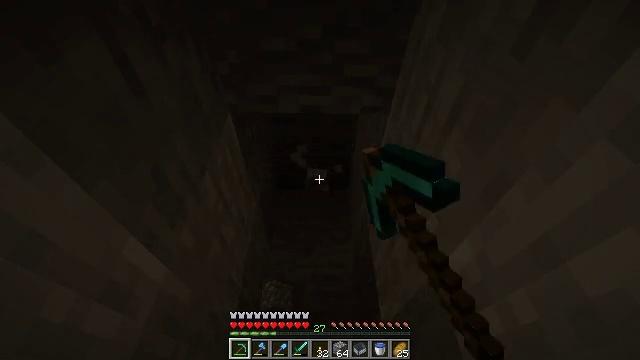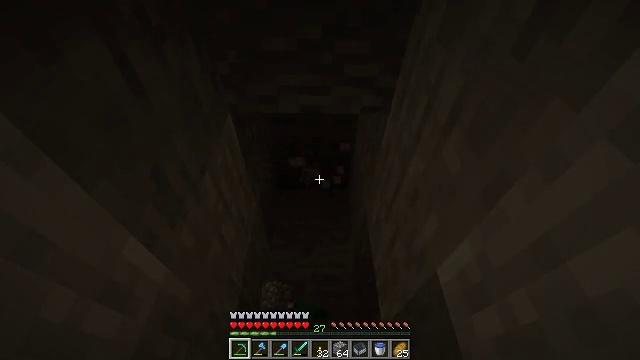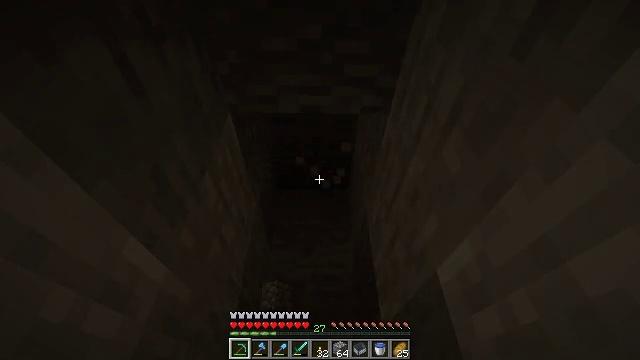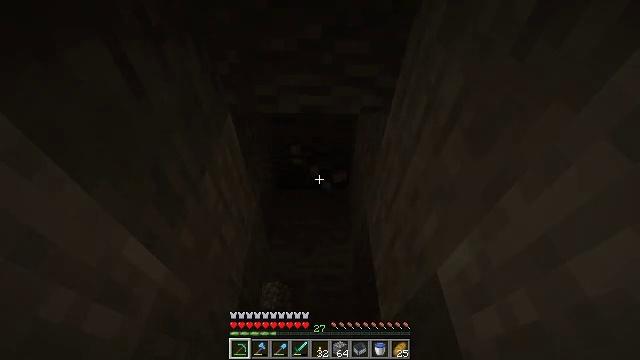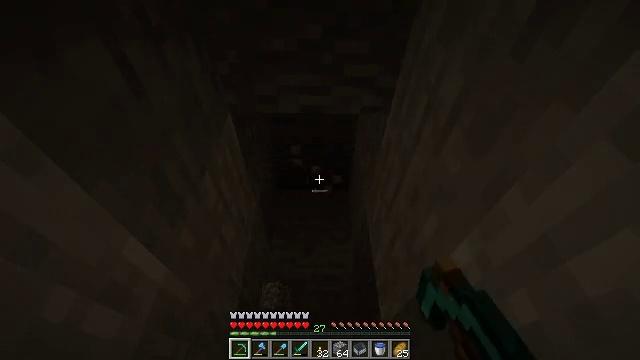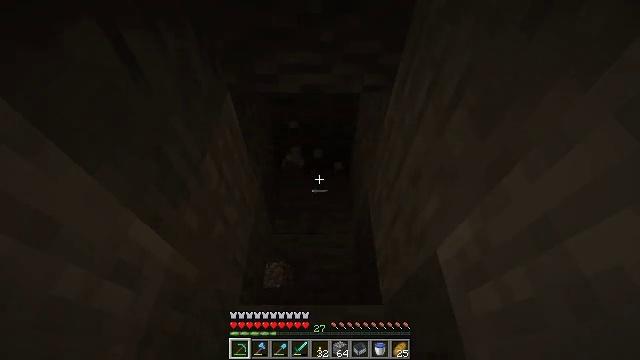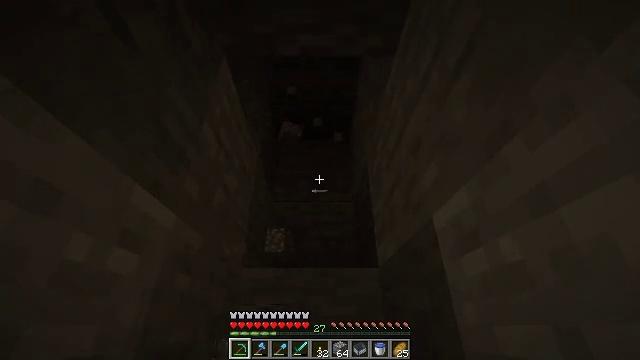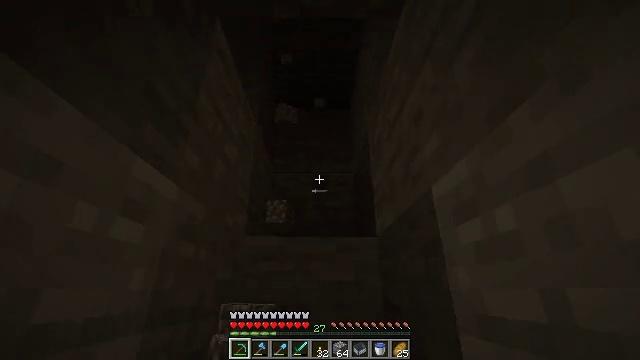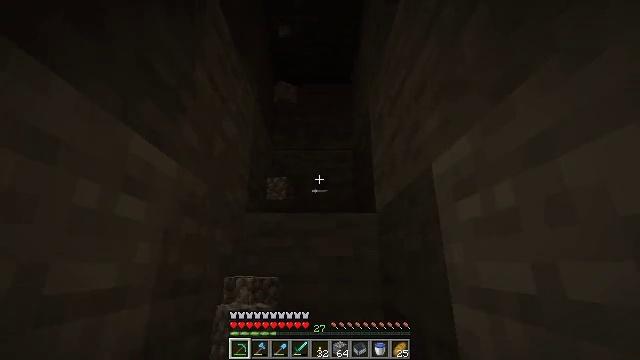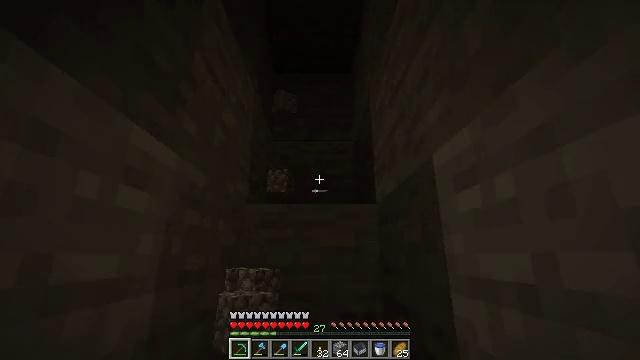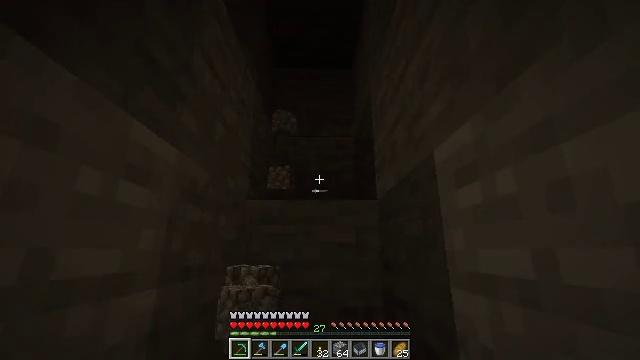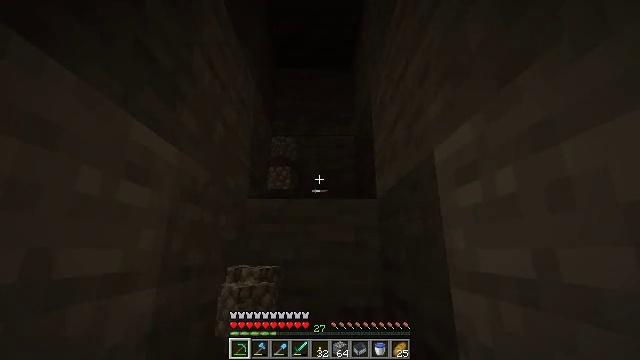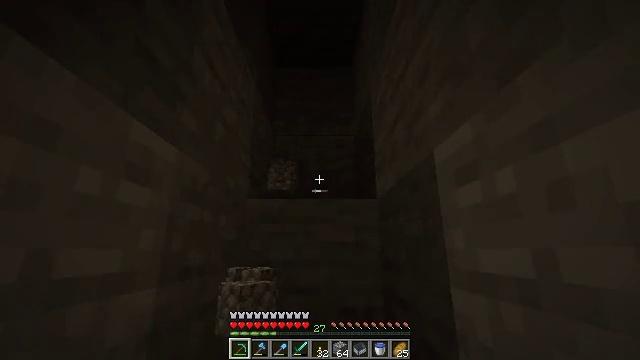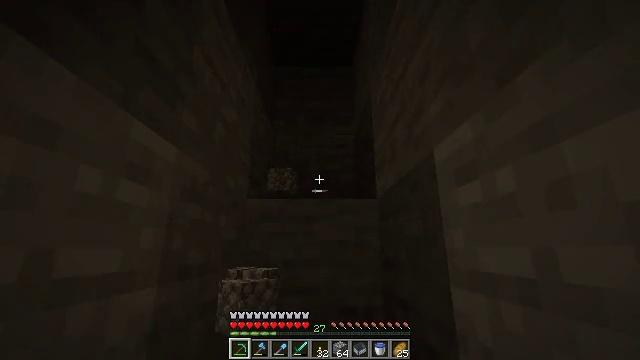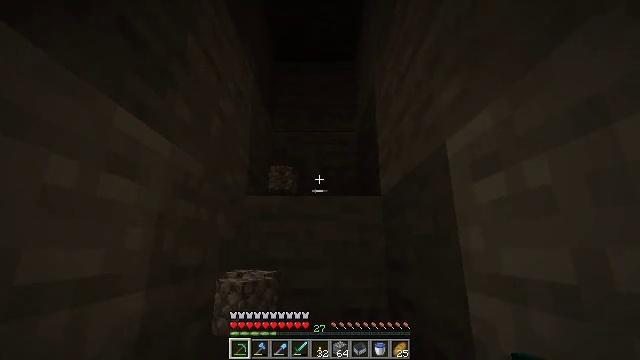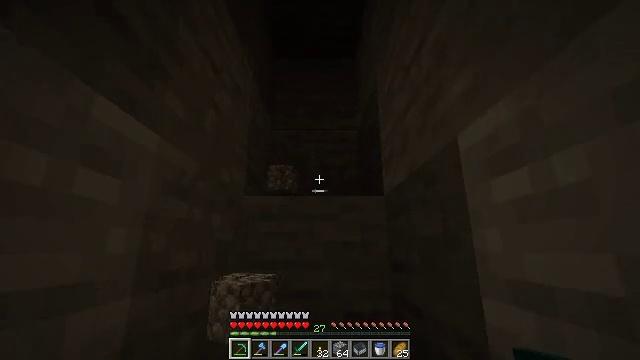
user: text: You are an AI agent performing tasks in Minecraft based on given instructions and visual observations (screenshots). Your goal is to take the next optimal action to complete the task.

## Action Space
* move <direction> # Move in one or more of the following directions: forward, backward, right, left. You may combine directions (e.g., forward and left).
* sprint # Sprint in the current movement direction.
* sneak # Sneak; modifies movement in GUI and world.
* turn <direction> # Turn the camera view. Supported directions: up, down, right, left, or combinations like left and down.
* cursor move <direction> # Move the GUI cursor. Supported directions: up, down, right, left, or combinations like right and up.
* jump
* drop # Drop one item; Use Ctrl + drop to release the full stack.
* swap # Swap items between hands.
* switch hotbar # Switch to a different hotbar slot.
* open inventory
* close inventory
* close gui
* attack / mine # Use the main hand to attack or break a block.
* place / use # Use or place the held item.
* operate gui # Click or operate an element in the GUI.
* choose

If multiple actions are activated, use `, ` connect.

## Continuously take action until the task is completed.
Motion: motion action
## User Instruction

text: Dig up the stone with a tool.
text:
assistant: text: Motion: attack / mine
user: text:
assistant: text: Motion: attack / mine
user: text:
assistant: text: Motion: attack / mine
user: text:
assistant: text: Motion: no_op
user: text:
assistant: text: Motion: turn down
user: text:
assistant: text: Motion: turn down
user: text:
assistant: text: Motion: turn down
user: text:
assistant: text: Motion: turn down
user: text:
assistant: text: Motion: turn down
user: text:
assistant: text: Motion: no_op
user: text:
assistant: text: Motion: no_op
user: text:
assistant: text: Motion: no_op
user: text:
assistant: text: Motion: no_op
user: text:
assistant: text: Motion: move forward
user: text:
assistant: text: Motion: move forward
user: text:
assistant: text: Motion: move forward
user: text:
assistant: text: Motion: move forward, jump
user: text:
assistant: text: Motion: move forward, jump
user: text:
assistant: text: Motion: move forward, jump
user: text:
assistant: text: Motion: move forward, turn up, jump
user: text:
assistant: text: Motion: move forward, turn up, jump
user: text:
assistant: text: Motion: move forward, turn up
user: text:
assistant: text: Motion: move forward
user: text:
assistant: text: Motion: move forward
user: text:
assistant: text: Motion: turn up
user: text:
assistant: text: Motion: turn up, attack / mine
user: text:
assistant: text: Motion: attack / mine
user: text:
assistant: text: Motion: attack / mine
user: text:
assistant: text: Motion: turn up, attack / mine
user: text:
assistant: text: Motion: attack / mine